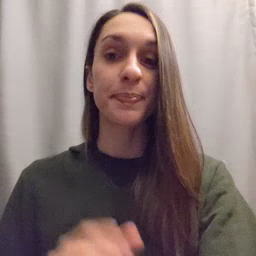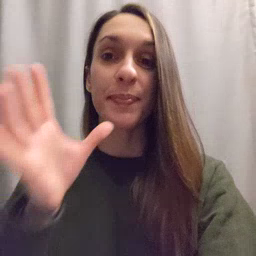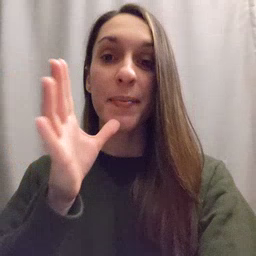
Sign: mom